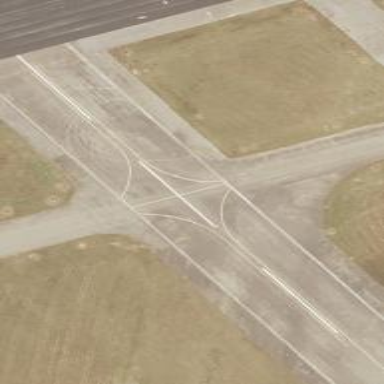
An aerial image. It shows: Asphalt runway at the airport.